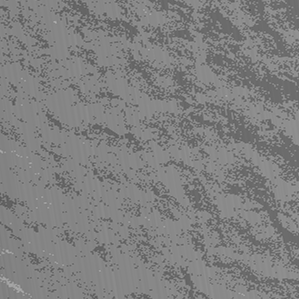
Label: frost